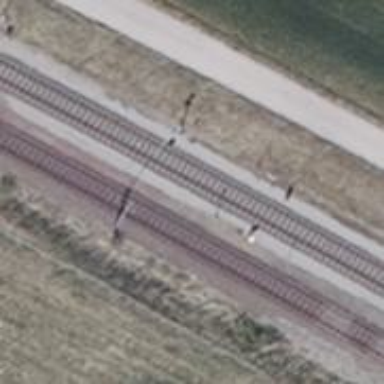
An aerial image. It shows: Railway signal.